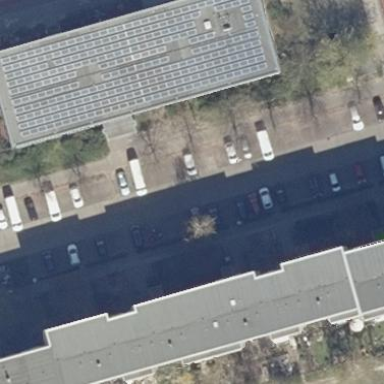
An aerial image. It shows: Street-side parking area with asphalt surface.